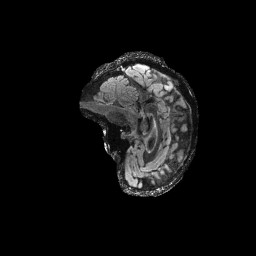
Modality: FLAIR
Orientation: sagittal
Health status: ill
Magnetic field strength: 3 T